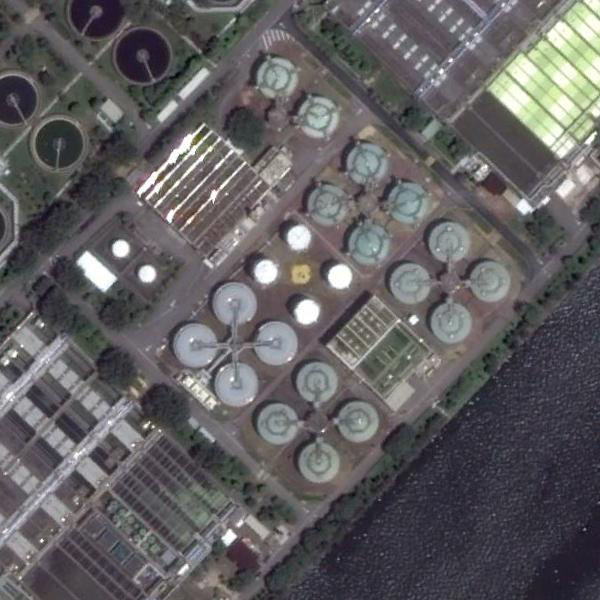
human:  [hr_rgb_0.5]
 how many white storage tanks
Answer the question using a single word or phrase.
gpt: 6